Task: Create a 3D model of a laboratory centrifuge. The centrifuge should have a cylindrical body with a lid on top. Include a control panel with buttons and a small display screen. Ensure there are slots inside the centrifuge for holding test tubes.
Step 281:
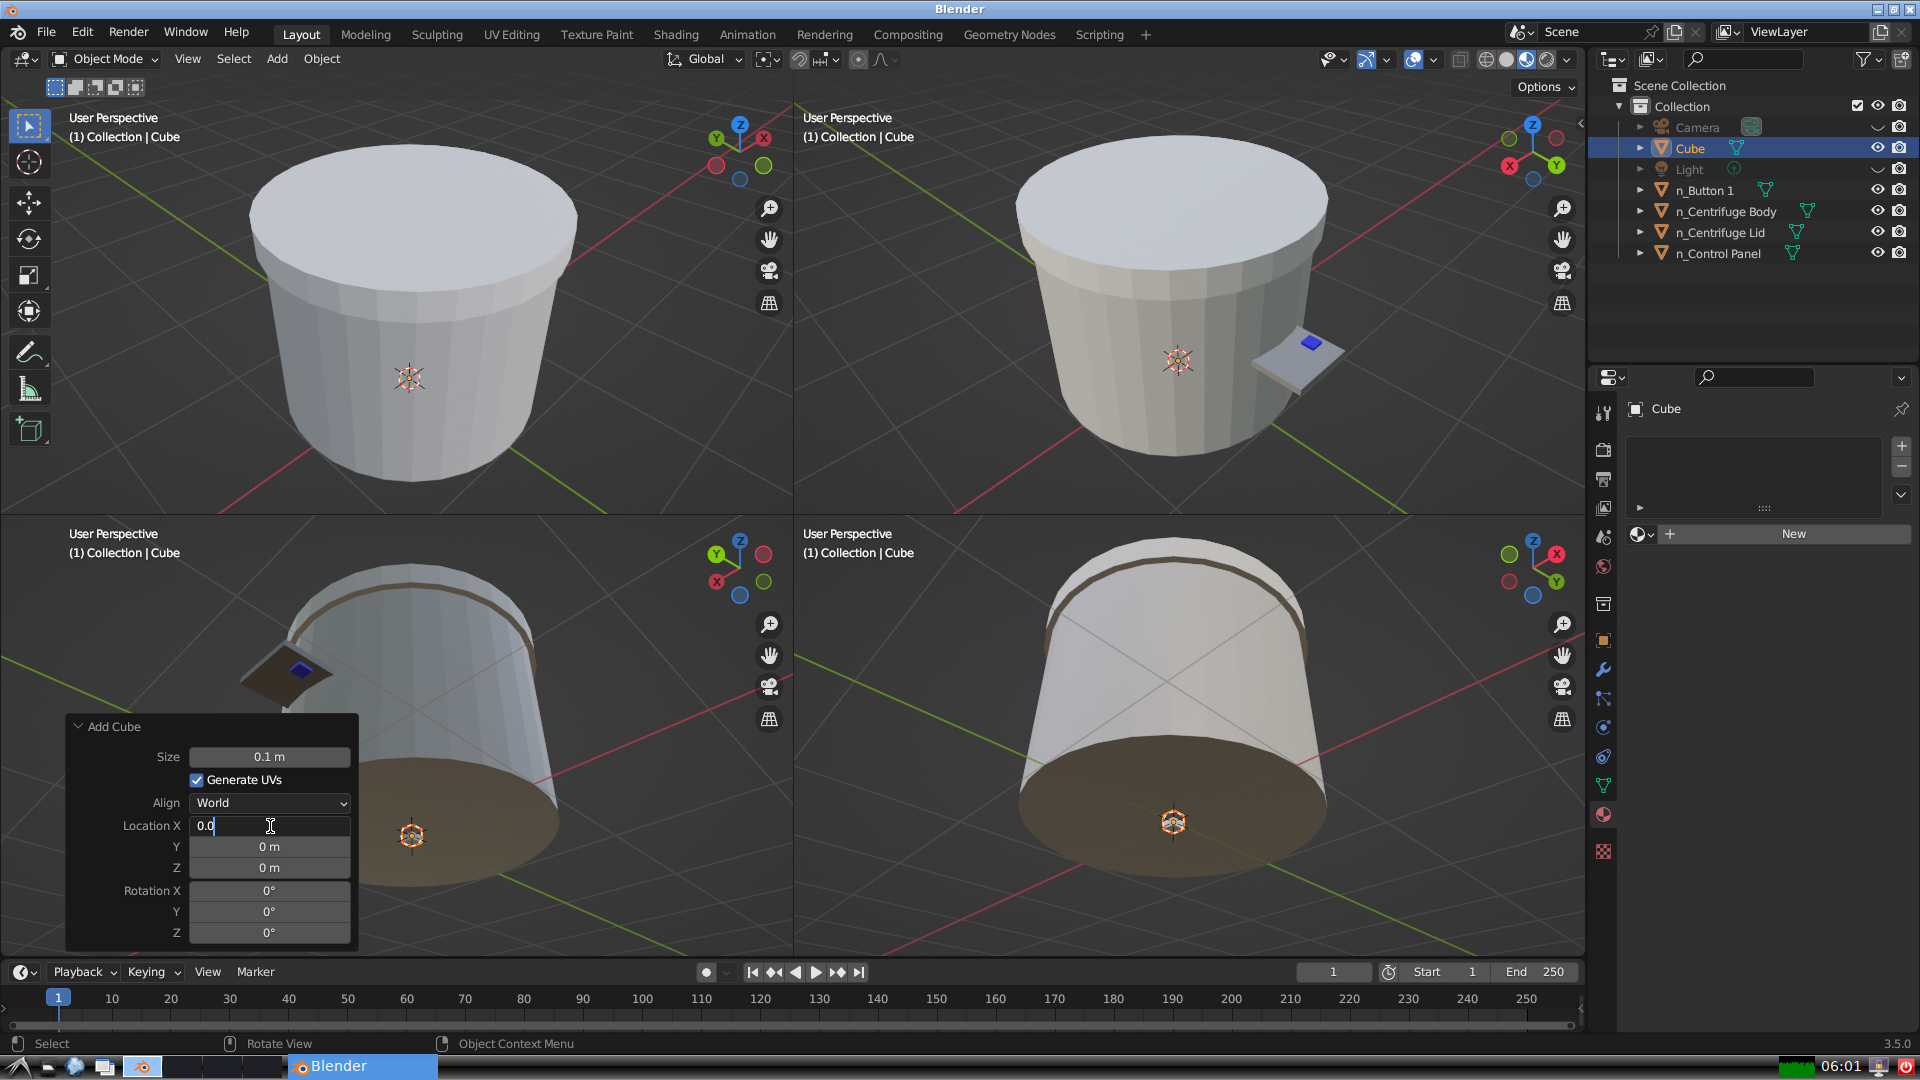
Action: {"key_press": ['Return']}